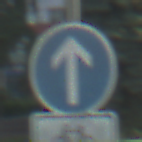
Verkehrszeichen: VorgeschriebeneFahrtrichtungGeradeaus
Zusatzzeichen unten: EinspurigeFahrzeugeFrei1
Umgebung: Outdoor, Suburban
Tageszeit: SunriseSunset
Wetter: PartlyCloudy
Licht: Natural
Jahreszeit: NotSpecified
Kontrast: MediumContrast